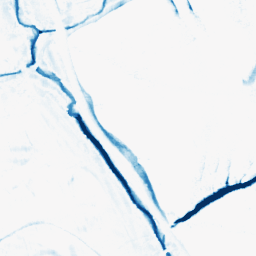
Category: morphological
Decomposition family: morphological_square
Decomposition parameters: operation: closing
size: 10
Upsampling method: cubic_mitchell
Upsampling parameters: scale: 4
Upsampling scale: 4